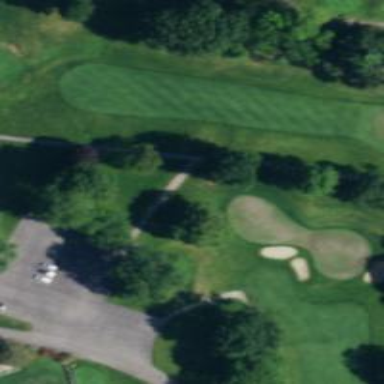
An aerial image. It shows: Path designated for golf carts.